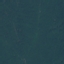
Land use / land cover: Forest